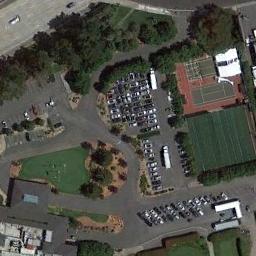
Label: tennis_court